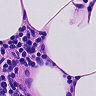
Metastatic tissue present: no